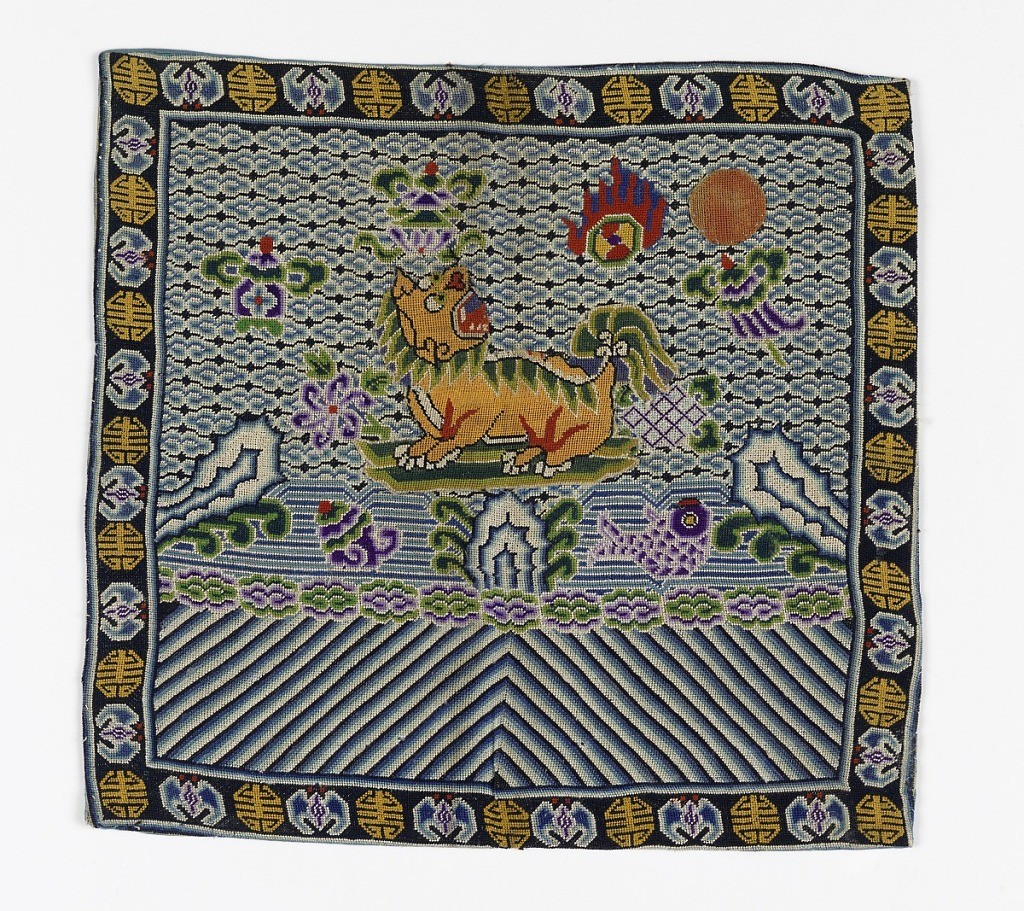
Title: Rank badge
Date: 19th century
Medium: silk, canvas linen Technique: embroidery (tent stitch)
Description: Mandarin Square (P'u-Tzu) for military official of the second rank. Lion on a rock surrounded by wave and cloud forms as well as the Eight Auspicious Signs, worked in a tent stitch. Border of Chinese character alternating with bat motif. Lined with linen.